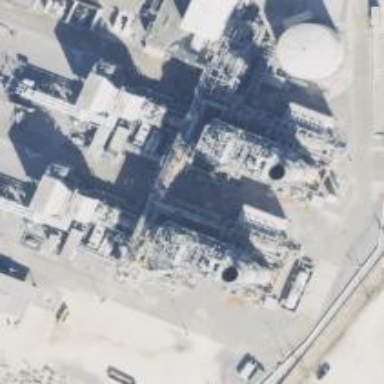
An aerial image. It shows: Gas-powered generator of the combined cycle type.